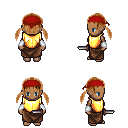
a pixel art fantasy rpg character, female body template, human, dark skin, gold chest armor, robe skirt, brown twin-tailed hairstyle, red bandana, white cloth bracers, dagger, four views (front, back, left, right), 2x2 character sprite sheet, small pixel art, hard edges, no anti-aliasing